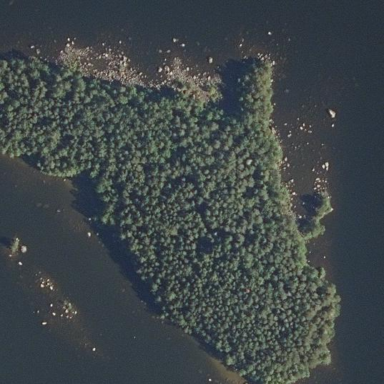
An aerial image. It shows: Islet.